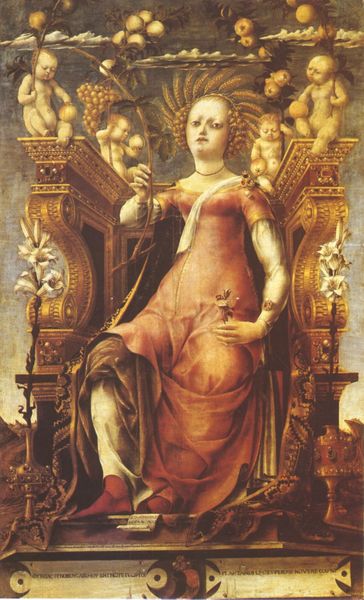
Titel: Die Muse Thalia
Künstler: Michael von Pannonien
Institution: Budapest, Museum der bildenden Künste
Schlagwörter: gemälde, mädchen, blumen, frau, kleid, stuhl, obst, rot, malerei, sockel, ärmel, portrait, porträt, kirche, gewand, gold, sessel, pflanze, krone, locken, kinder, engel, früchte, trauben, äpfel, schrift, bogen, schuhe, ernte, getreide, korn, weizen, thron, inschrift, vasen, tron, schuh, allegorie, mythologie, göttin, lilie, weintrauben, brief, mittelalter, venus, heilige, traube, ähren, lilien, putten, babies, artemis, insignien, fruchtbarkeit, rotes kleid, ährenkranz, trieb, buchkunst, drucht, figuren putten